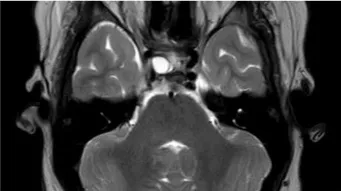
Course of craniopharyngioma on MR imaging. And on the axial image T2 TSE, 3 mm without gap.
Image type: radiology (mri)